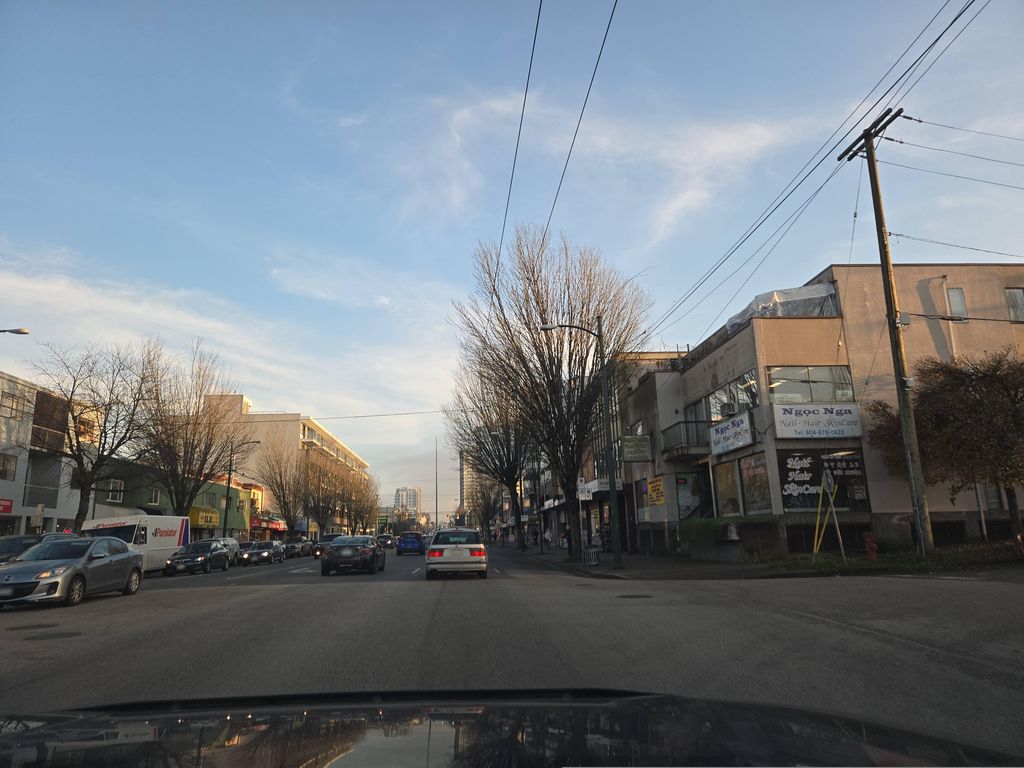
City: vancouver